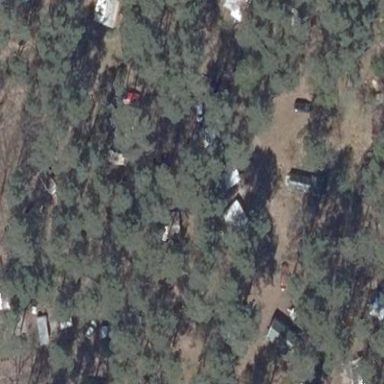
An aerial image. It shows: Caravan site surrounded by fence.